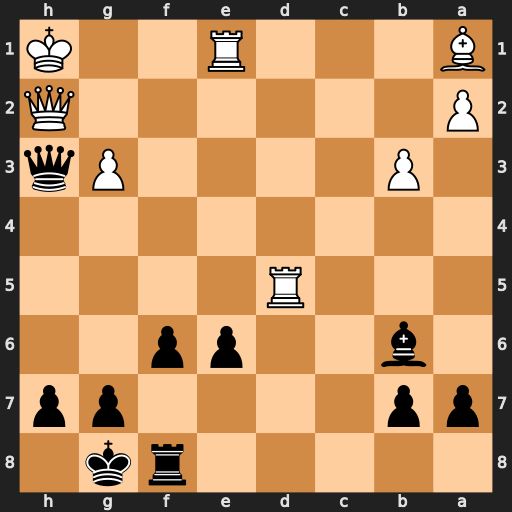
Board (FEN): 5rk1/pp4pp/1b2pp2/3R4/8/1P4Pq/P6Q/B3R2K
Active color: b
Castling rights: -
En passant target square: -
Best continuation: Qxh2+ Kxh2 exd5